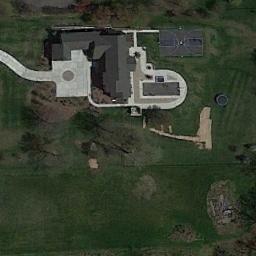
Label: sparse_residential